Question: I have nothing else to do today so I decided to attempt to create a simple Unit Converter. So far, it's working well, but it's taking far too long due to my use of so many 'if' statements. I've searched the 'net for examples of Unit Converters made in Visual Studio, but the only one I found was a currency converter made in VS Basic that used an online converter to do the calculations. So is there a faster way to create a unit converter?

'''
public partial class Form1 : Form
{
public Form1()
{
InitializeComponent();
}
private void button1_Click(object sender, EventArgs e)
{
if (listBox1.SelectedItem == listBox2.SelectedItem)
{
txtAns.Text = txtFirstUnit.Text;
}
if (listBox1.SelectedItem == "Feet" && listBox2.SelectedItem == "Inches")
{
txtAns.Text = (double.Parse(txtFirstUnit.Text) * 12).ToString();
}
if (listBox1.SelectedItem == "Inches" && listBox2.SelectedItem == "Feet")
{
txtAns.Text = (double.Parse(txtFirstUnit.Text) / 12).ToString();
}
if (listBox1.SelectedItem == "Yard" && listBox2.SelectedItem == "Feet")
{
txtAns.Text = (double.Parse(txtFirstUnit.Text) * 3).ToString();
}
if (listBox1.SelectedItem == "Feet" && listBox2.SelectedItem == "Yard")
{
txtAns.Text = (double.Parse(txtFirstUnit.Text) / 3).ToString();
}
if (listBox1.SelectedItem == "Yard" && listBox2.SelectedItem == "Inches")
{
txtAns.Text = (double.Parse(txtFirstUnit.Text) * 36).ToString();
}
if (listBox1.SelectedItem == "Inches" && listBox2.SelectedItem == "Yard")
{
txtAns.Text = (double.Parse(txtFirstUnit.Text) / 36).ToString();
}
if (listBox1.SelectedItem == "Mile" && listBox2.SelectedItem == "Inches")
{
txtAns.Text = (double.Parse(txtFirstUnit.Text) * 63360).ToString();
}
if (listBox1.SelectedItem == "Inches" && listBox2.SelectedItem == "Mile")
{
txtAns.Text = (double.Parse(txtFirstUnit.Text) / 63360).ToString();
}
if (listBox1.SelectedItem == "Mile" && listBox2.SelectedItem == "Feet")
{
txtAns.Text = (double.Parse(txtFirstUnit.Text) * 5280).ToString();
}
if (listBox1.SelectedItem == "Feet" && listBox2.SelectedItem == "Mile")
{
txtAns.Text = (double.Parse(txtFirstUnit.Text) / 5280).ToString();
}
if (listBox1.SelectedItem == "Mile" && listBox2.SelectedItem == "Yard")
{
txtAns.Text = (double.Parse(txtFirstUnit.Text) * 1760).ToString();
}
if (listBox1.SelectedItem == "Yard" && listBox2.SelectedItem == "Mile")
{
txtAns.Text = (double.Parse(txtFirstUnit.Text) / 1760).ToString();
}
if (listBox1.SelectedItem == "Inches" && listBox2.SelectedItem == "Meters")
{
txtAns.Text = (double.Parse(txtFirstUnit.Text) / 39.370).ToString();
}
if (listBox1.SelectedItem == "Meters" && listBox2.SelectedItem == "Inches")
{
txtAns.Text = (double.Parse(txtFirstUnit.Text) * 39.370).ToString();
}
if (listBox1.SelectedItem == "Meters" && listBox2.SelectedItem == "Feet")
{
txtAns.Text = (double.Parse(txtFirstUnit.Text) * 3.2808).ToString();
}
if (listBox1.SelectedItem == "Feet" && listBox2.SelectedItem == "Meters")
{
txtAns.Text = (double.Parse(txtFirstUnit.Text) / 3.2808).ToString();
}
if (listBox1.SelectedItem == "Meters" && listBox2.SelectedItem == "Yard")
{
txtAns.Text = (double.Parse(txtFirstUnit.Text) * 1.0936).ToString();
}
if (listBox1.SelectedItem == "Yard" && listBox2.SelectedItem == "Meters")
{
txtAns.Text = (double.Parse(txtFirstUnit.Text) / 1.0936).ToString();
}
if (listBox1.SelectedItem == "Meters" && listBox2.SelectedItem == "Miles")
{
txtAns.Text = (double.Parse(txtFirstUnit.Text) * 0.<PHONE>).ToString();
}
if (listBox1.SelectedItem == "Miles" && listBox2.SelectedItem == "Meters")
{
txtAns.Text = (double.Parse(txtFirstUnit.Text) / 0.<PHONE>).ToString();
}
}
}
'''
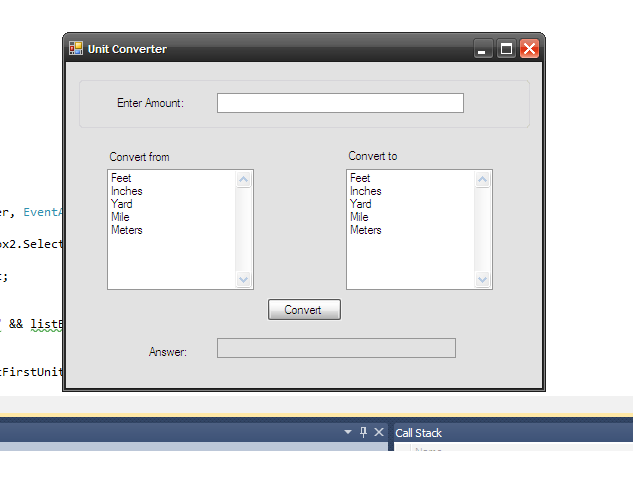
Answer: An object oriented approach will get rid of the 'if (lst.SelectedItem) ==' statements.
Consider this code which has a different class for each unit. There is not an if statement to be found.
'''
public Form1()
{
InitializeComponent();
fromList.Items.Add(new CentimeterFromMillimeterConverter());
toList.Items.Add(new CentimeterToMillimeterConverter());
}
void Convert(double amount)
{
var from = (FromMillimeterConverter) fromList.SelectedItem;
var to = (FromMillimeterConverter) toList.SelectedItem;
to.Convert(from.Convert(amount));
}
public abstract class ToMillimeterConverter
{
public abstract double Convert(double unit);
public override string ToString()
{
return GetType().Name.Replace("ToMillimeterConverter", "");
}
}
public class CentimeterToMillimeterConverter : ToMillimeterConverter
{
public override double Convert(double centimeters)
{
return 10 * centimeters;
}
}
public abstract class FromMillimeterConverter
{
public abstract double Convert(double unit);
public override string ToString()
{
return GetType().Name.Replace("FromMillimeterConverter", "");
}
}
public class CentimeterFromMillimeterConverter : FromMillimeterConverter
{
public override double Convert(double centimeters)
{
return centimeters / 10;
}
}
'''